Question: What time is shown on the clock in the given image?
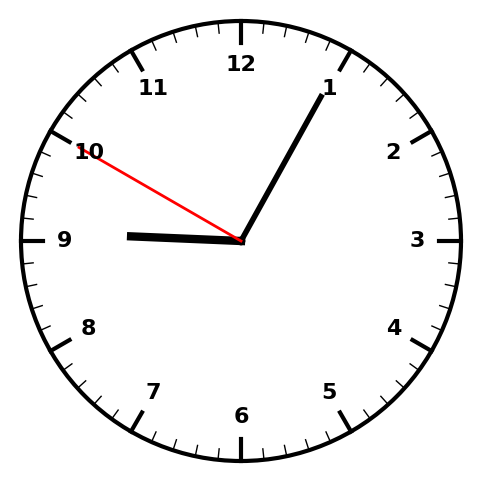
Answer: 09:04:50